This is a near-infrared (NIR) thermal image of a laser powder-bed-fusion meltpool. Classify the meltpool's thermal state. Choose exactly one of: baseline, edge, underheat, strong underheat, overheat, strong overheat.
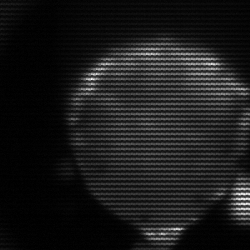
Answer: edge